Question: Need iphone group table view(Username and password fields as in the screenshot)for Android application.
Can we able to design the same screen(having username and password with round corner,separated by a line, having key value pair as the in screenshot) in android app?If so, kindly share the code example.

Thank in Advance.
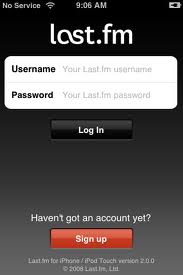
Answer: Try this
in your layout file
Add this EditText's
'''
<EditText
android:id="@+id/etUsername"
android:layout_width="230dp"
android:layout_height="40dp"
android:layout_marginTop="8dp"
android:background="@drawable/edittext_bg_siginusername"
android:hint="Email or username"
android:textSize="14dp"
android:typeface="sans" />
<EditText
android:id="@+id/etPassword"
android:layout_width="230dp"
android:layout_height="40dp"
android:background="@drawable/edittext_bg_signinpassword"
android:hint="Password"
android:password="true"
android:textSize="14dp"
android:typeface="sans" />
'''
edittext_bg_signinusername.xml in your res/drawable folder
'''
<?xml version="1.0" encoding="UTF-8" ?>
<shape xmlns:android="http://schemas.android.com/apk/res/android">
<solid android:color="@color/white" />
<stroke android:width="2dp" android:color="@color/silver002" />
<padding android:left="6dp" android:top="2dp" android:right="2dp" android:bottom="2dp"
/>
<corners
android:bottomRightRadius="0dp"
android:bottomLeftRadius="0dp"
android:topLeftRadius="10dp"
android:topRightRadius="10dp"/>
</shape>
'''
edittext_bg_signinpassword.xml in your res/drawable folder
'''
<?xml version="1.0" encoding="UTF-8" ?>
<shape xmlns:android="http://schemas.android.com/apk/res/android">
<solid android:color="@color/white" />
<stroke android:width="2dp" android:color="@color/silver002" />
<padding android:left="6dp" android:top="2dp" android:right="2dp" android:bottom="2dp"
/>
<corners
android:bottomRightRadius="10dp"
android:bottomLeftRadius="10dp"
android:topLeftRadius="0dp"
android:topRightRadius="0dp"/>
</shape>
'''
By using this shape you will get the required output..
I hope this will help you..